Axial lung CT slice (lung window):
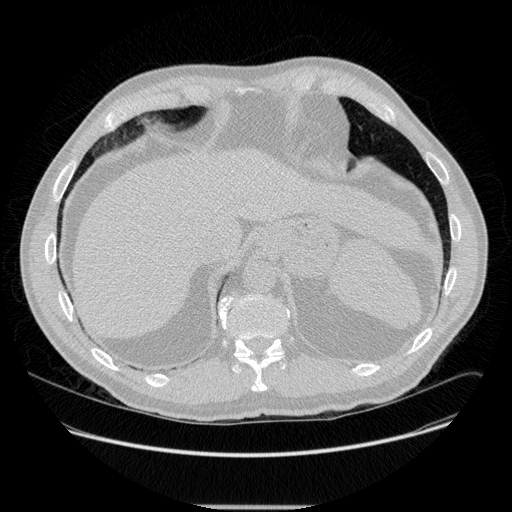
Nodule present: no